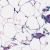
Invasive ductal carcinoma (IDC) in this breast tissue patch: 0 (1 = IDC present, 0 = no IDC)